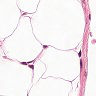
Metastatic tissue present: no